Interaction volume radius: 10 \u00c5
Interaction volume height: 25 \u00c5
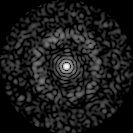
Disorder parameter: 0.8239